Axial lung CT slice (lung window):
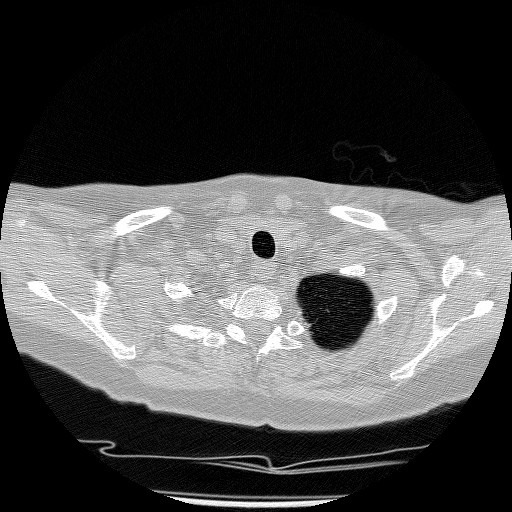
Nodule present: no